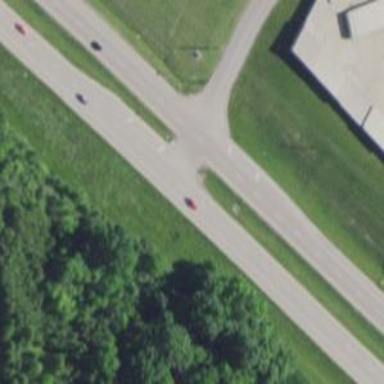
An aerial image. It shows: Primary highway.